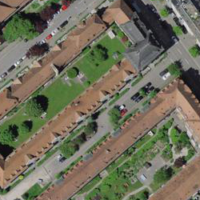
EUNIS habitat code: 54
Species observed at this site:
Chroicocephalus ridibundus
Columba livia
Cygnus olor